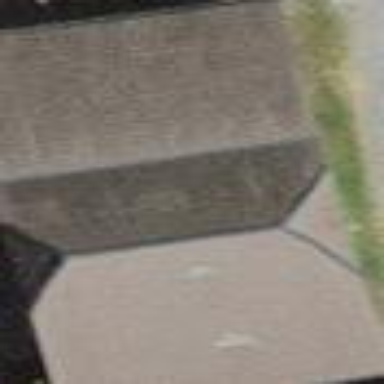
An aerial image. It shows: Barn.